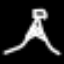
Label: The Eiffel Tower